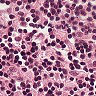
Metastatic tissue present: no